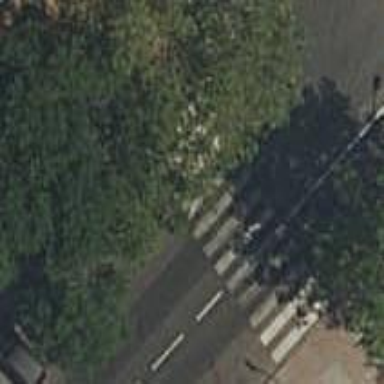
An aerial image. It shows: Uncontrolled zebra crossing on the road.